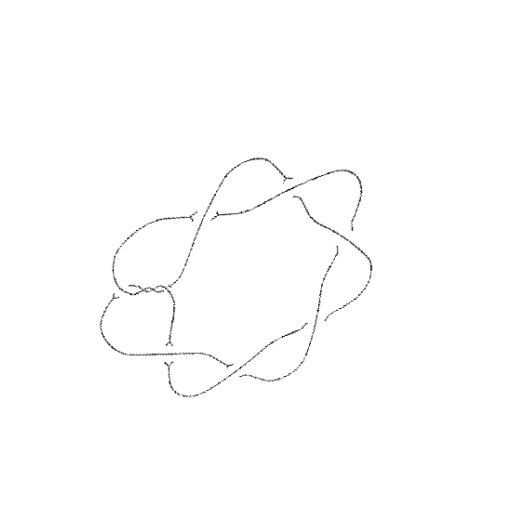
Crossing number: 10